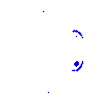
Particle: pion